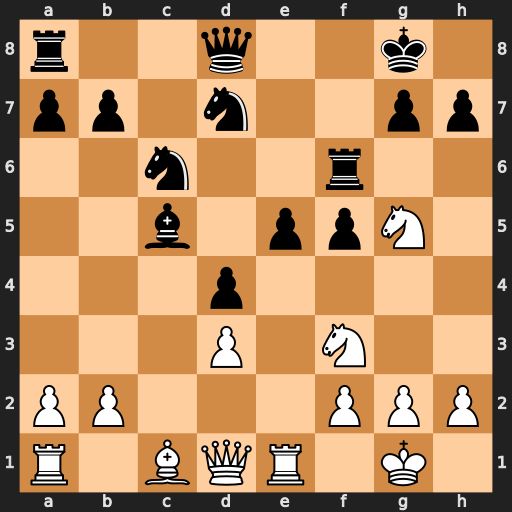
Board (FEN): r2q2k1/pp1n2pp/2n2r2/2b1ppN1/3p4/3P1N2/PP3PPP/R1BQR1K1
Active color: w
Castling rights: -
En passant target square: -
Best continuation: Qb3+ Kh8 Nf7+ Rxf7 Qxf7